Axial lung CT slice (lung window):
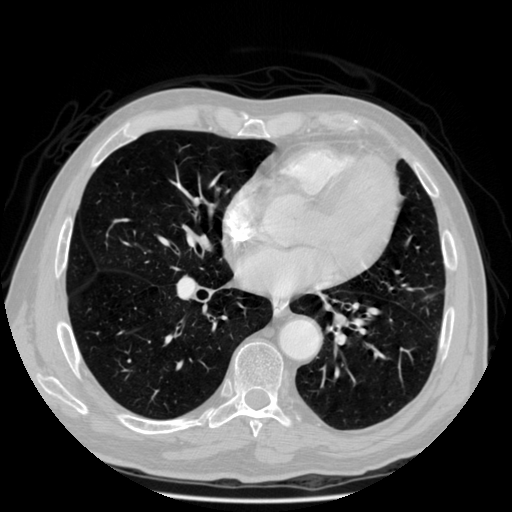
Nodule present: no